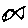
Label: fish